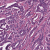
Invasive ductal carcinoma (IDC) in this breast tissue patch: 1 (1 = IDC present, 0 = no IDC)